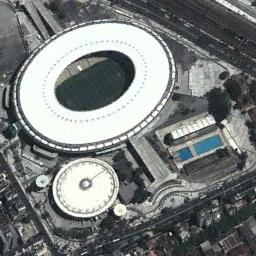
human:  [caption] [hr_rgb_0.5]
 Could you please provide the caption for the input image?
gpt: The circular stadium is next to the swimming pool, Surrounded by the road .

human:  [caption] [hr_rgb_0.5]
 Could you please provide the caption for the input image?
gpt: The stadium is next to some buildings and roads .

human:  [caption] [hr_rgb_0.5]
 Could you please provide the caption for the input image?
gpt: This stadium has a row of silver signs on each side .

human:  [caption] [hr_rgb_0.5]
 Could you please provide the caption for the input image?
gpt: There are many buildings of different shapes and sizes next to the stadium .

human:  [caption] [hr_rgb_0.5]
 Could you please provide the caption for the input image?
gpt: There are some buildings near the stadium with a white roof .